Chest X-ray. View position: PA
Patient age: 24
Patient sex: F
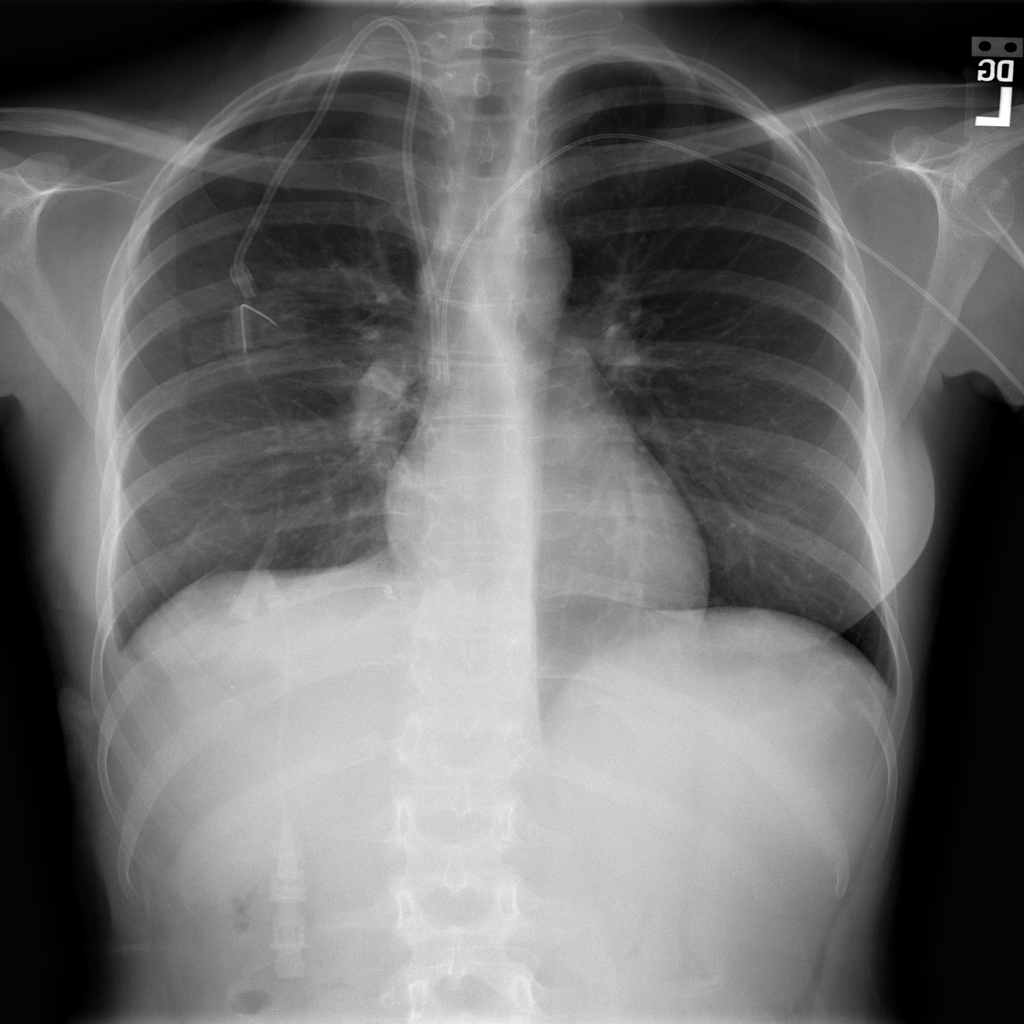
Finding: Pneumothorax